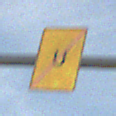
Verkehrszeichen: EndeUmleitung
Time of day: MorningAfternoon
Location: Outdoor (Nature)
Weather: PartlyCloudy
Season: NotSpecified
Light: Natural